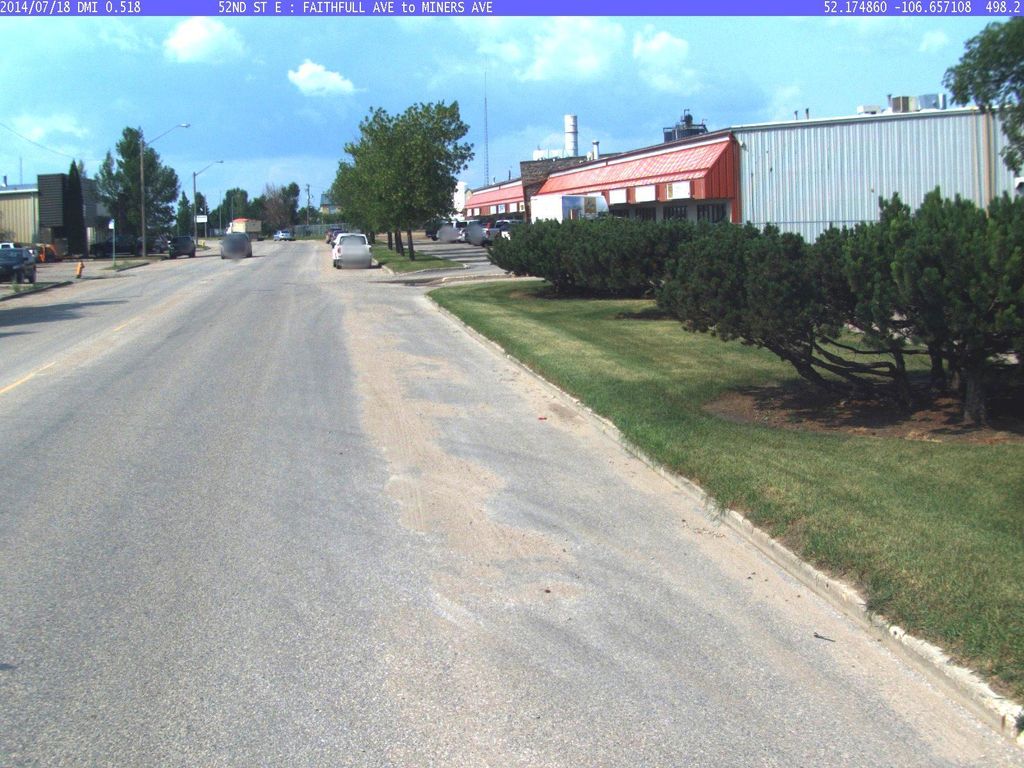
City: saskatoon